Field crop: maize
Growth stage: 2
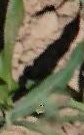
Species: maize